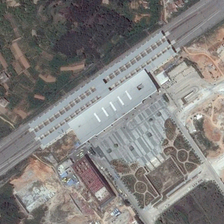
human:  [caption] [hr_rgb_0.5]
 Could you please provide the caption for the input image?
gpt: green plants and bareland are in two sides of a railway station .

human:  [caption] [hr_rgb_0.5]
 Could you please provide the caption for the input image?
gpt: green plants and bareland are in two sides of a railway station .

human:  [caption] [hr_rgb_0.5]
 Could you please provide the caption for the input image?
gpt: green plants and bareland are in two sides of a railway station .

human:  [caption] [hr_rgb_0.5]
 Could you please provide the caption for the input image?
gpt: green plants and bareland are in two sides of a railway station .

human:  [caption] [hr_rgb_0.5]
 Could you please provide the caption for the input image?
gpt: green plants and bareland are in two sides of a railway station .